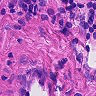
Metastatic tissue present: no